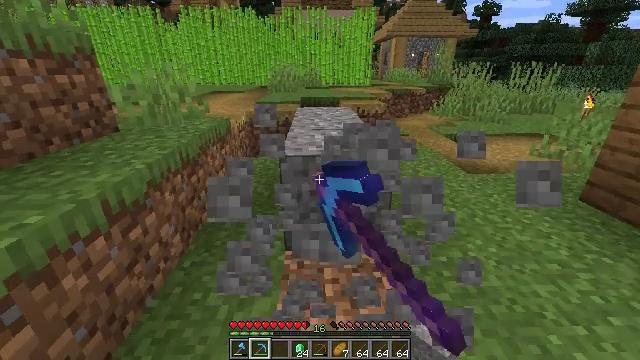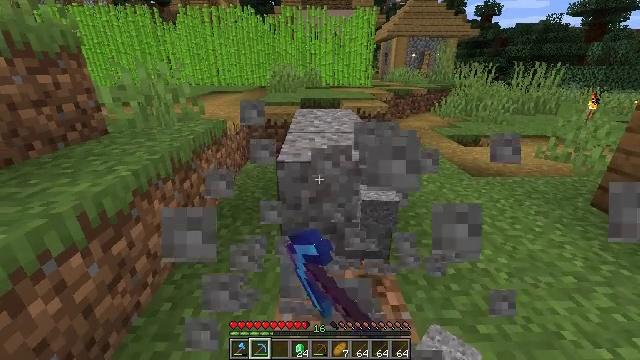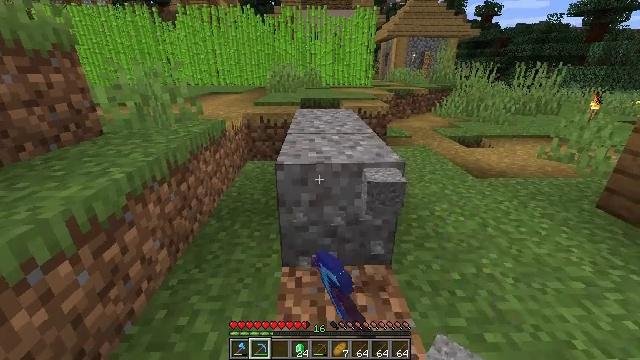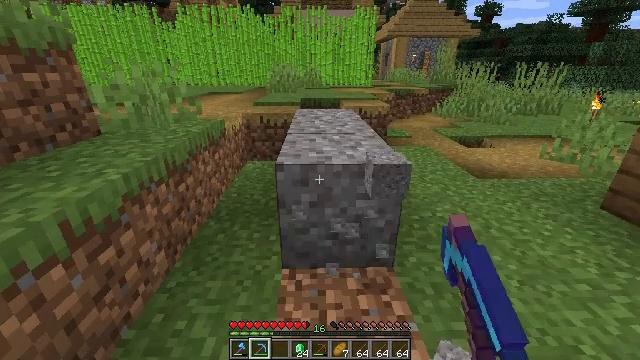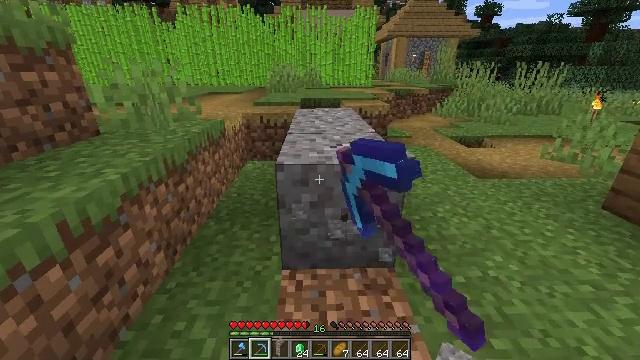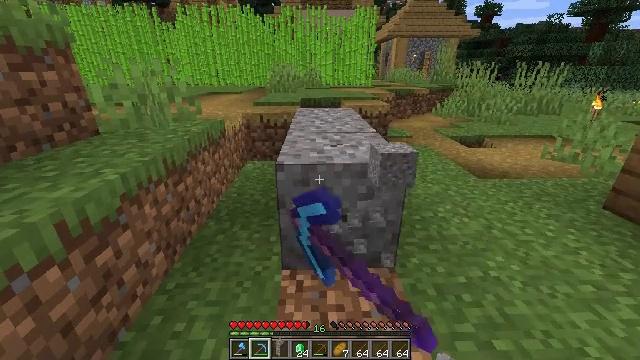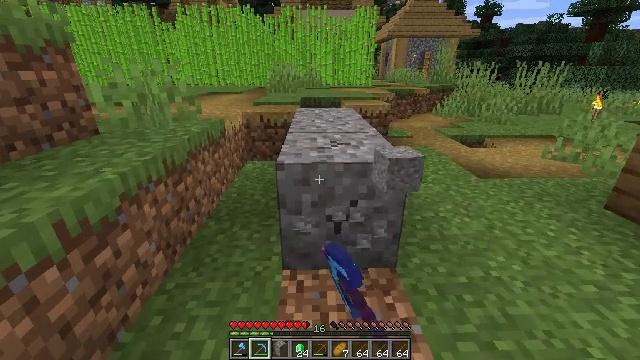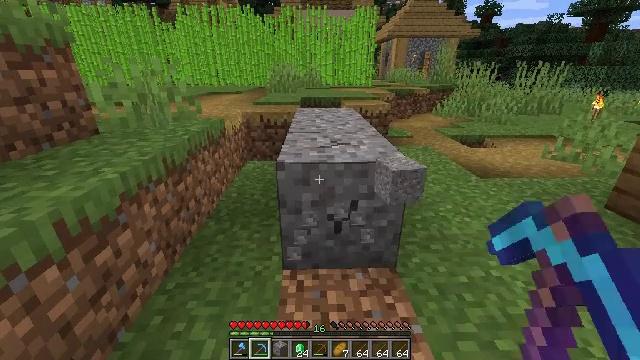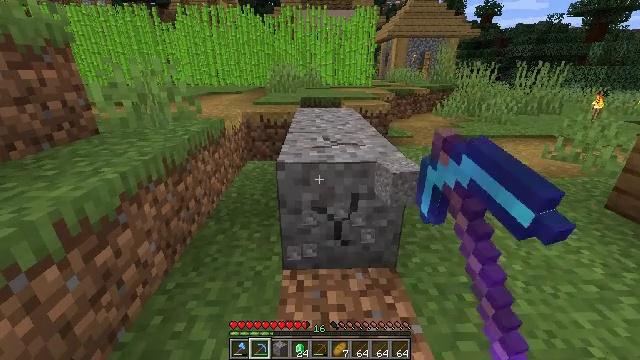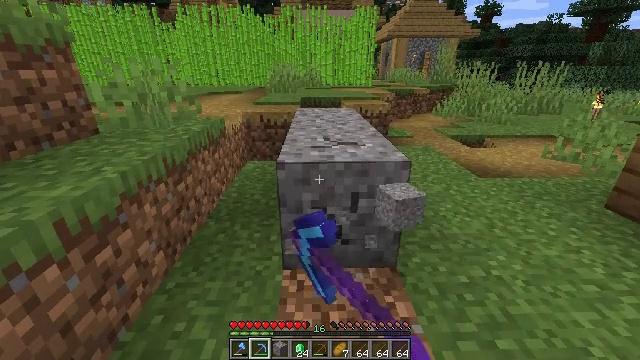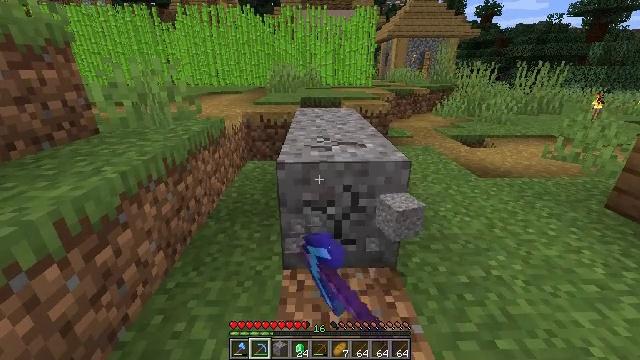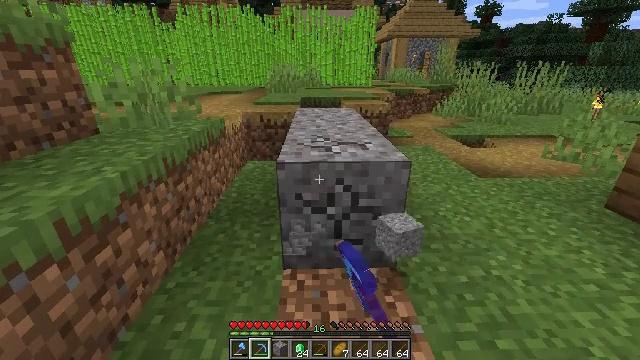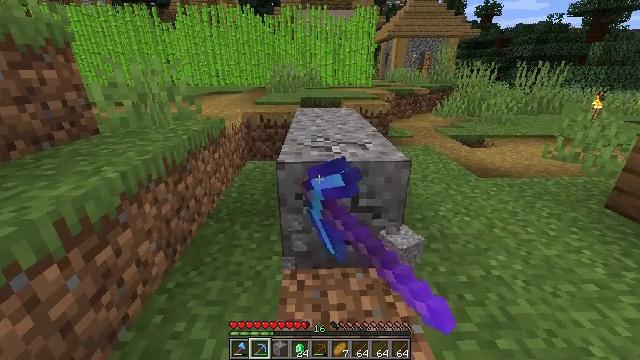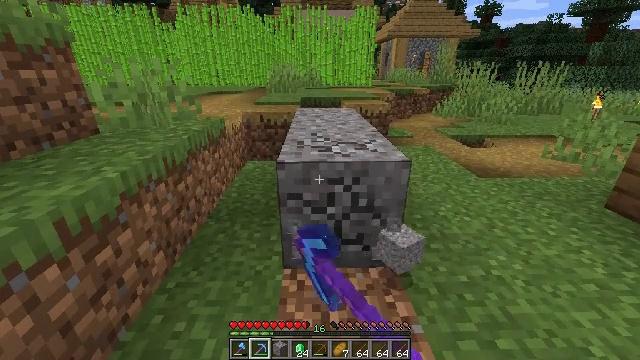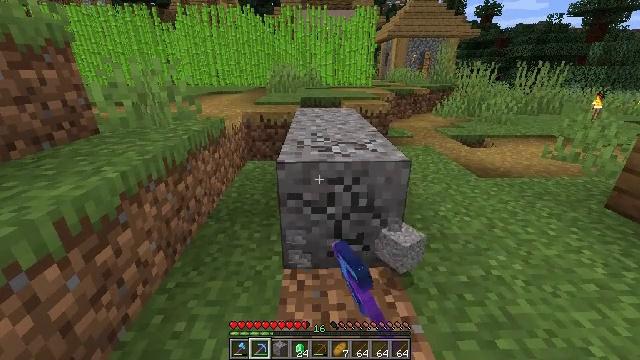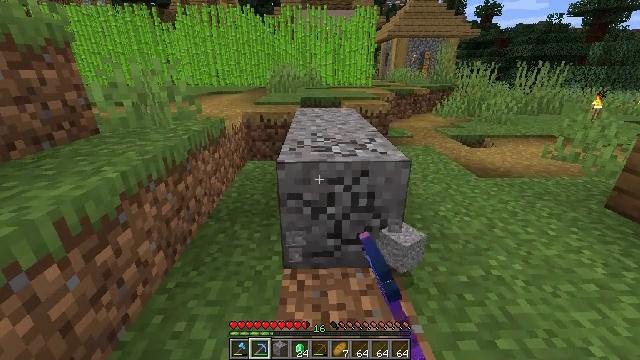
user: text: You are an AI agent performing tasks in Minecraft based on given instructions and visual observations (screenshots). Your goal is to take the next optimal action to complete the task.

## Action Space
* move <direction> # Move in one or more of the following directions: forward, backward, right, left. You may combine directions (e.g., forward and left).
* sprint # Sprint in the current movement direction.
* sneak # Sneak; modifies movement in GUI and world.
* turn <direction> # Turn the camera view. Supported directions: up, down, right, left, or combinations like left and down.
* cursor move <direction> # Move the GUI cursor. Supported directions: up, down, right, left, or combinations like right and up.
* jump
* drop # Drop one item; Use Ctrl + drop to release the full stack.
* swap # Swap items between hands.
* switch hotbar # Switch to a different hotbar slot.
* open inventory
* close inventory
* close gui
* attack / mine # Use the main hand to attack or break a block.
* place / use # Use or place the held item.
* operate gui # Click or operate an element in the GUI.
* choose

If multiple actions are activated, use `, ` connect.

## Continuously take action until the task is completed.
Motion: motion action
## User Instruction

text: Dig through gravel to clear a path.
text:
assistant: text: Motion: attack / mine
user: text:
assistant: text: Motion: attack / mine
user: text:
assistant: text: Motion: attack / mine
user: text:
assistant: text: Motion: attack / mine
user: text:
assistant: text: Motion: attack / mine
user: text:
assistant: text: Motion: attack / mine
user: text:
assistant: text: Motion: attack / mine
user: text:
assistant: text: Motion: attack / mine
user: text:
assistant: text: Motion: attack / mine
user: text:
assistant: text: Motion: attack / mine
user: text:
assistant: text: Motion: attack / mine
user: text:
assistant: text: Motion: attack / mine
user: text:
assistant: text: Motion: attack / mine
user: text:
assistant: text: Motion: attack / mine
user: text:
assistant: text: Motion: attack / mine
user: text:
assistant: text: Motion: attack / mine
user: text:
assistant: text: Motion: attack / mine
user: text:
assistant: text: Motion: attack / mine
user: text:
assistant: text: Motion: attack / mine
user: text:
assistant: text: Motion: attack / mine
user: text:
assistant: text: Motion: move forward, attack / mine
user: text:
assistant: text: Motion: move forward, attack / mine
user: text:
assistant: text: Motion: move forward, attack / mine
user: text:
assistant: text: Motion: move forward, attack / mine
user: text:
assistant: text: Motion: attack / mine
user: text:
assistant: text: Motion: attack / mine
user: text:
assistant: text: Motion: attack / mine
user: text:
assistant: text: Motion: attack / mine
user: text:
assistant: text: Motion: attack / mine
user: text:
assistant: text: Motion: attack / mine